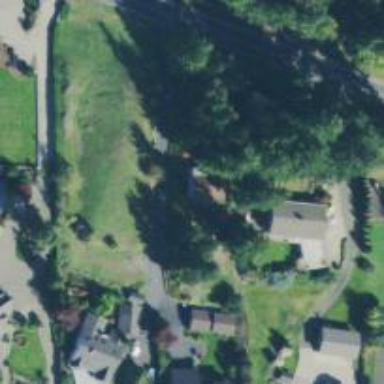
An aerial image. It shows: Driveway.